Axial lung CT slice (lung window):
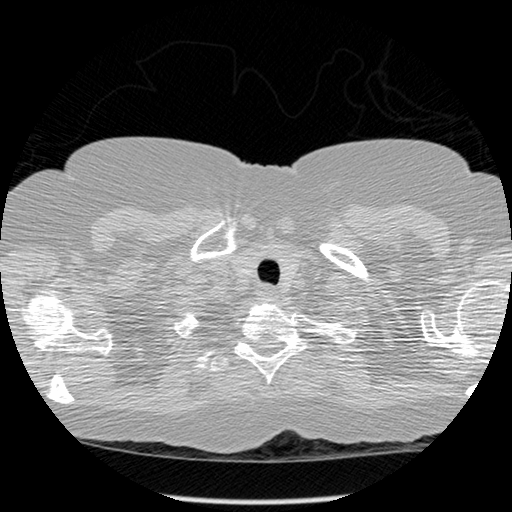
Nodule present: no